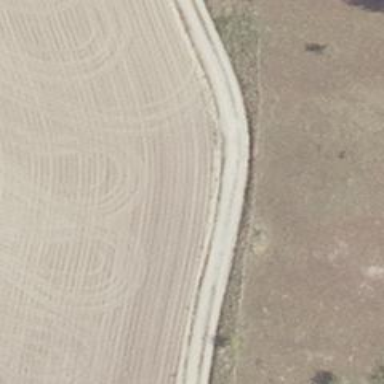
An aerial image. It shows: Track with grass surface. The track type is grade3.